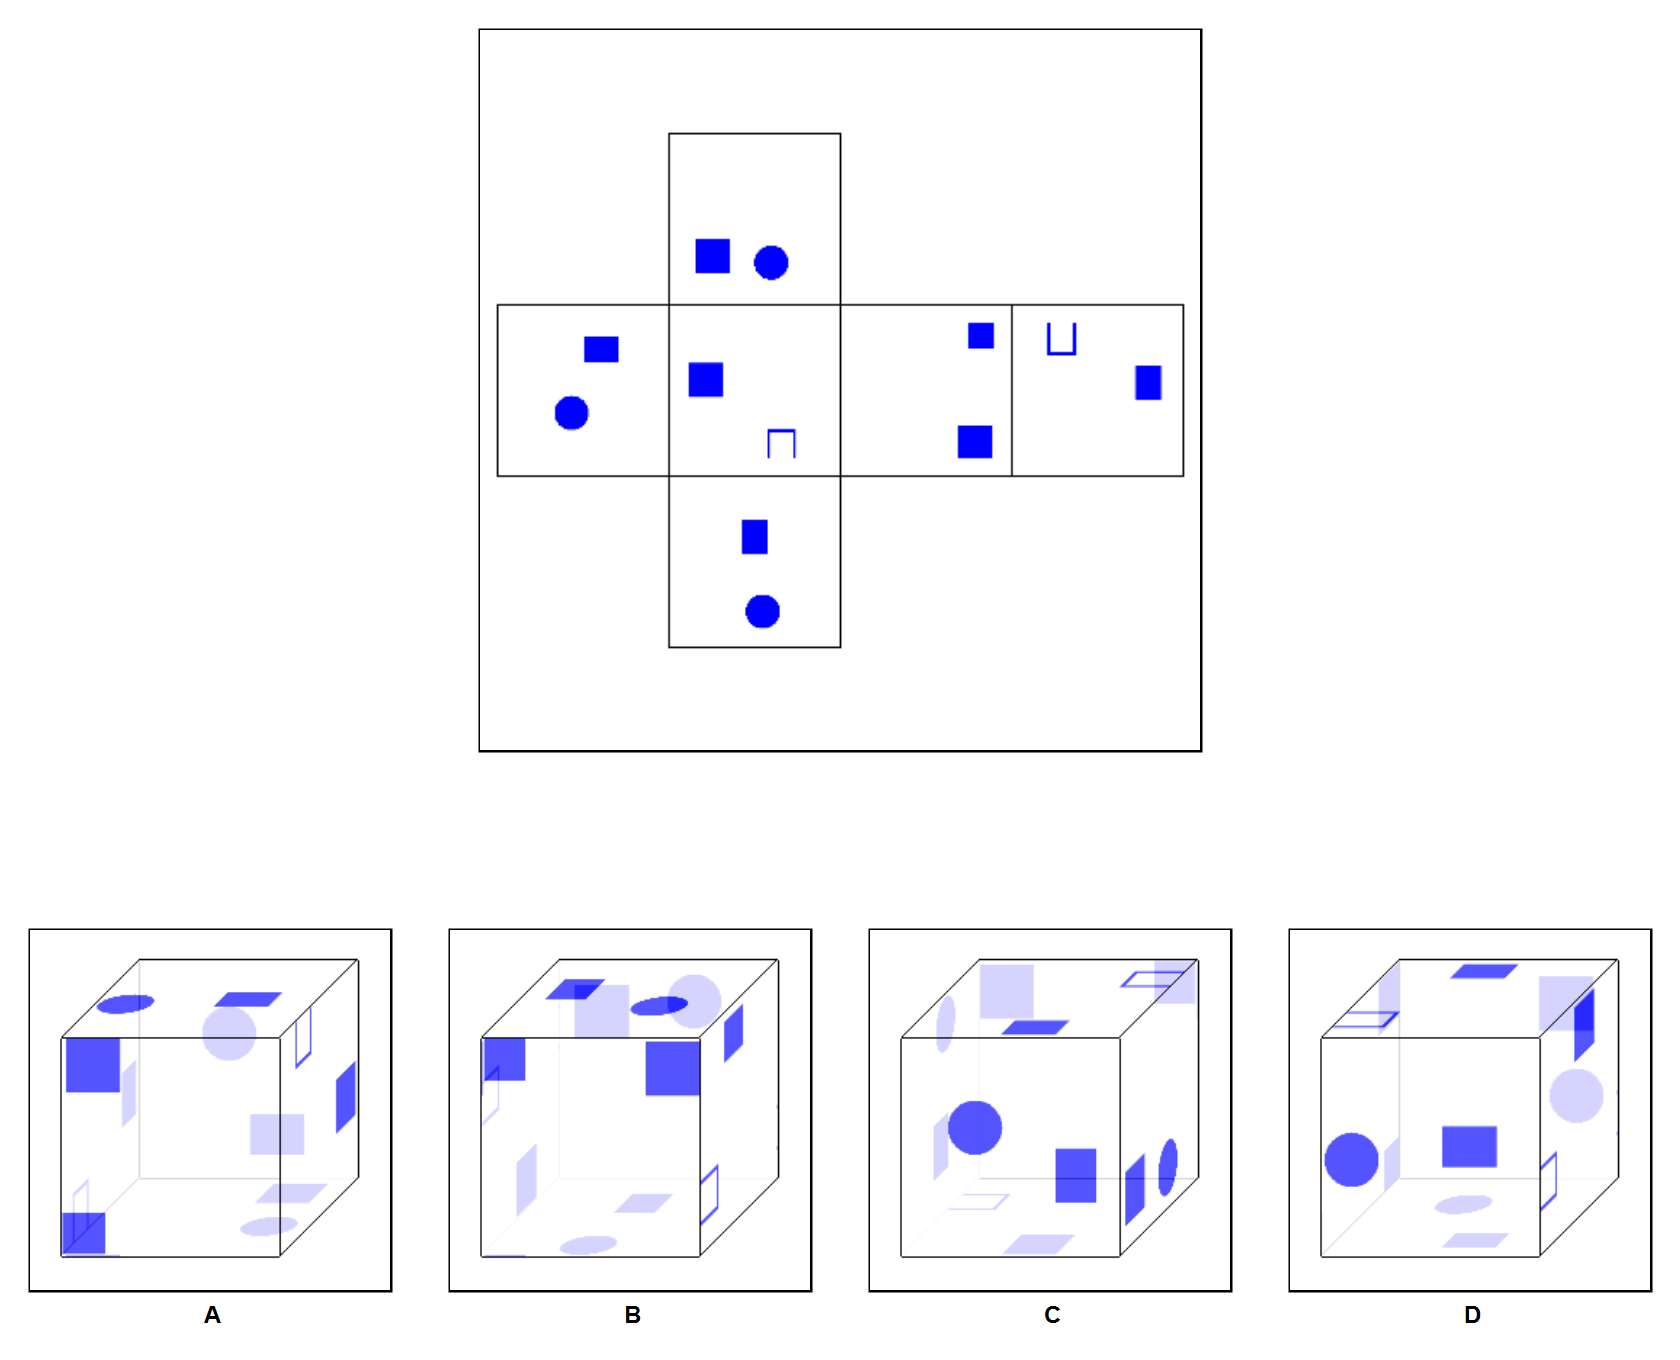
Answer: A